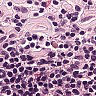
Metastatic tissue present: no